Field crop: maize
Growth stage: 2
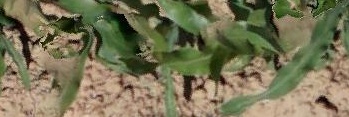
Species: maize